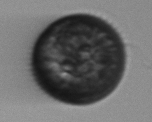
Label: Margalefidinium